Interaction volume radius: 5 \u00c5
Interaction volume height: 10 \u00c5
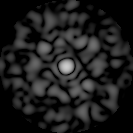
Disorder parameter: 0.8872